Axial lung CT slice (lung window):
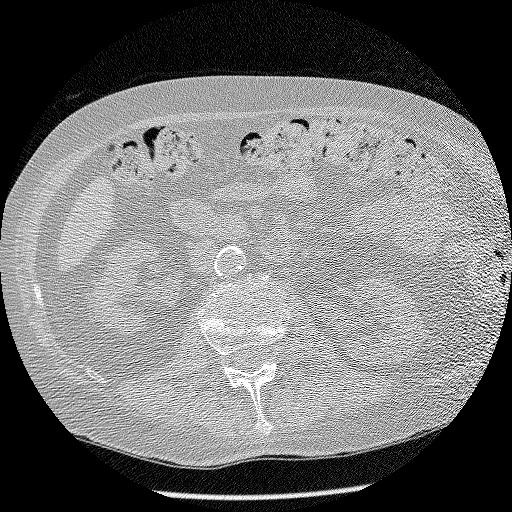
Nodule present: no